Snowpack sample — Snodgrass Mountain, Crested Butte, Colorado (2/4/25, 12:06 PM MST)
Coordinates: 38.923, -106.968
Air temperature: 35 °F
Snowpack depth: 80 cm
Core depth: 80 cm
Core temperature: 32 °F
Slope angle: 14°, slope face: 78°
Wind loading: low
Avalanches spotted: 0
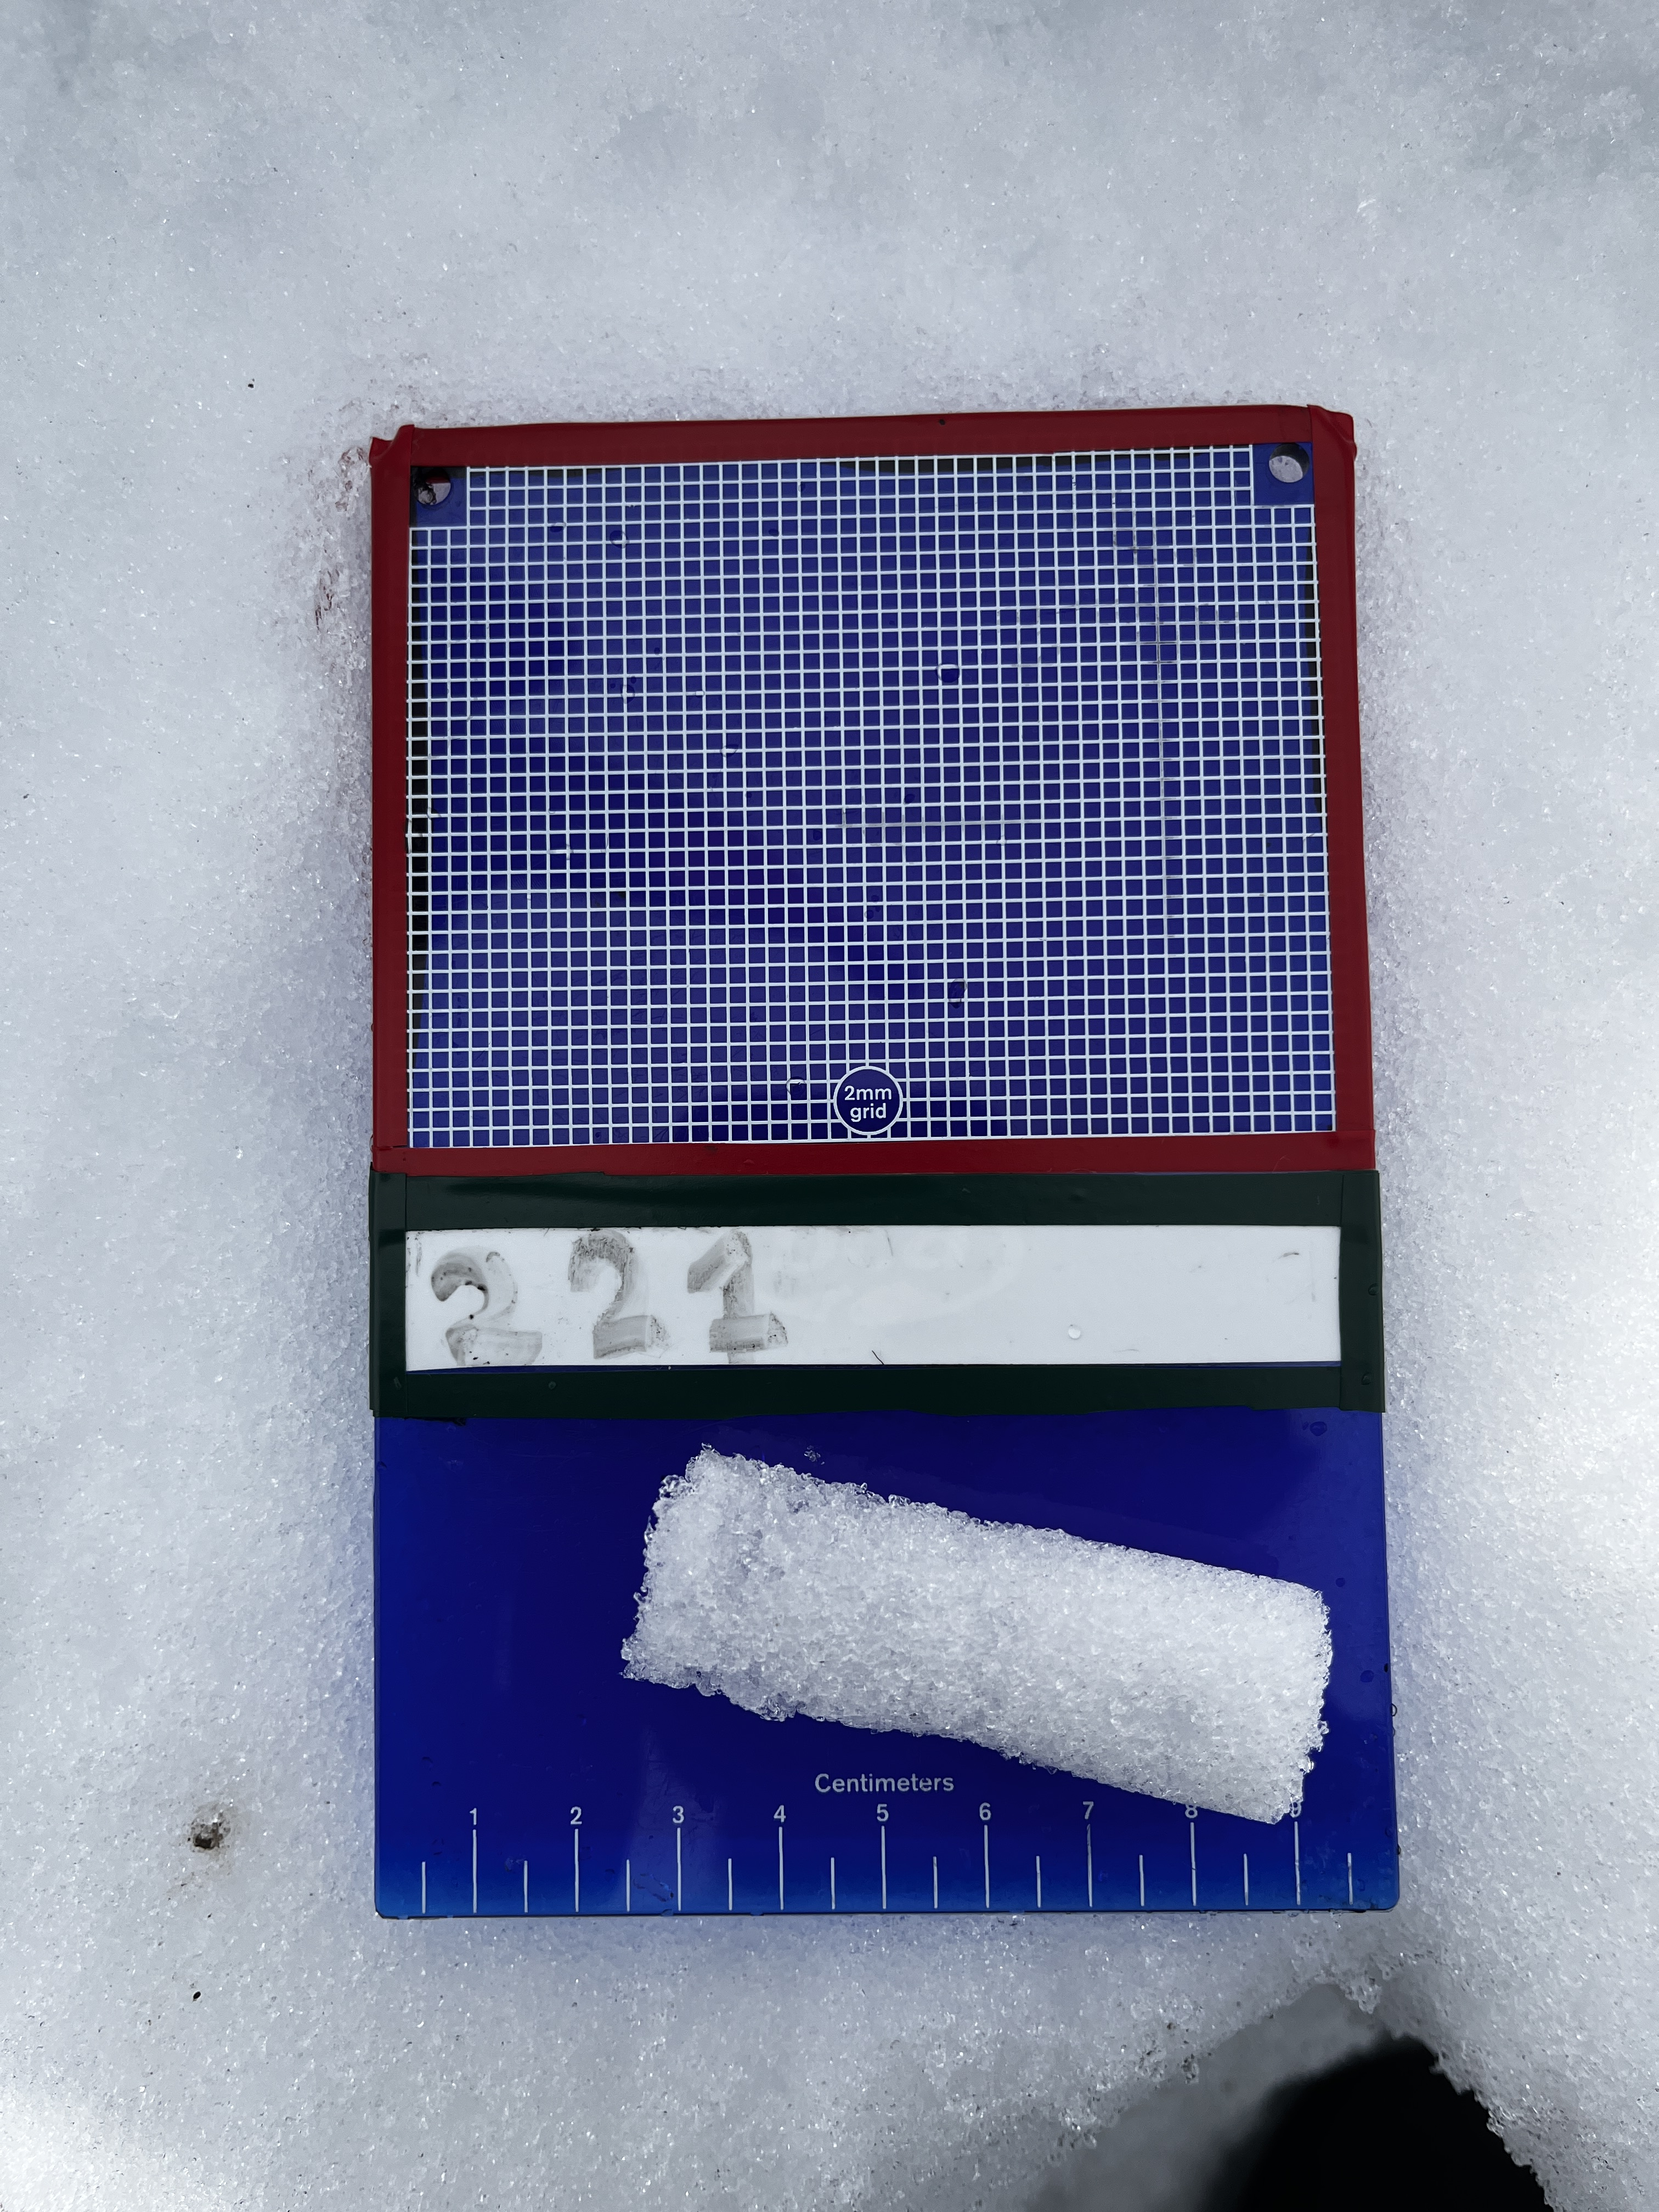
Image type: crystal_card
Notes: No avalanches nearby, unusually warm weather for the last month reported by residents, Collected 25 yards from treeline